Interaction volume radius: 5 \u00c5
Interaction volume height: 15 \u00c5
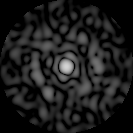
Disorder parameter: 0.753